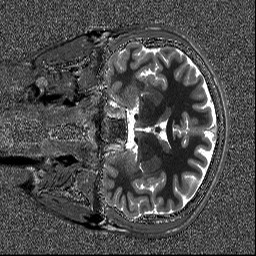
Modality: T1map
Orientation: coronal
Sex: male